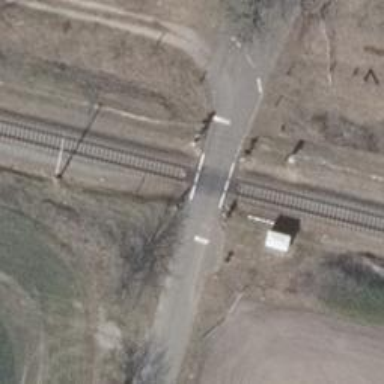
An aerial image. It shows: Railway signal.